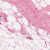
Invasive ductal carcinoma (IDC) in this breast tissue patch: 0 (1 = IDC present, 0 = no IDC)